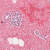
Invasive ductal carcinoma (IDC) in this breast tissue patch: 0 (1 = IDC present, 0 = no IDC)